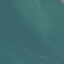
Land use / land cover class: SeaLake